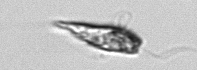
Label: Euglena